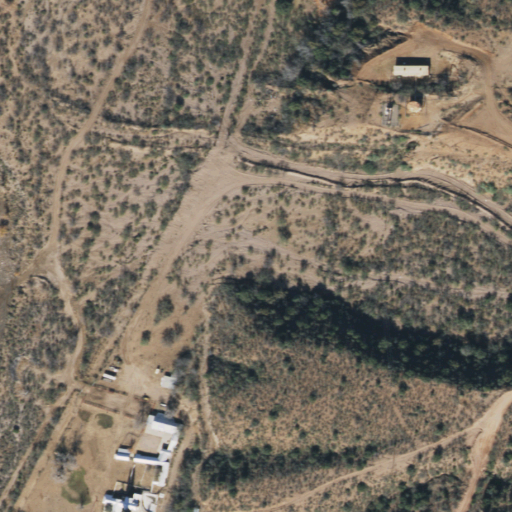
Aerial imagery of valley in Arizona named Ripper Spring Canyon containing shrub, open development, herbaceous wetlands, and low intensity development